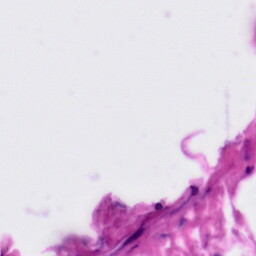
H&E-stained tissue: Tonsil